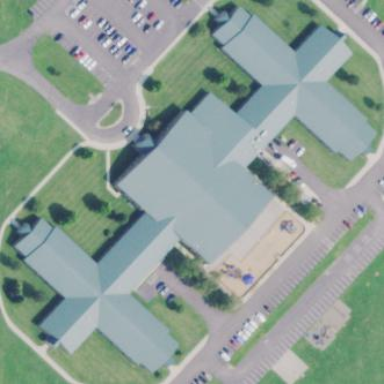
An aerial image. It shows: School building or complex.